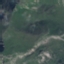
Land use / land cover: HerbaceousVegetation